Question: I am trying to create a self-signed certificate in IIS 7 on Windows Server 2008, but I get the error, 'The parameter is incorrect'. I can't find any other information about this error, does anyone know what the problem is, or where I can look to to find more information about what is going wrong?

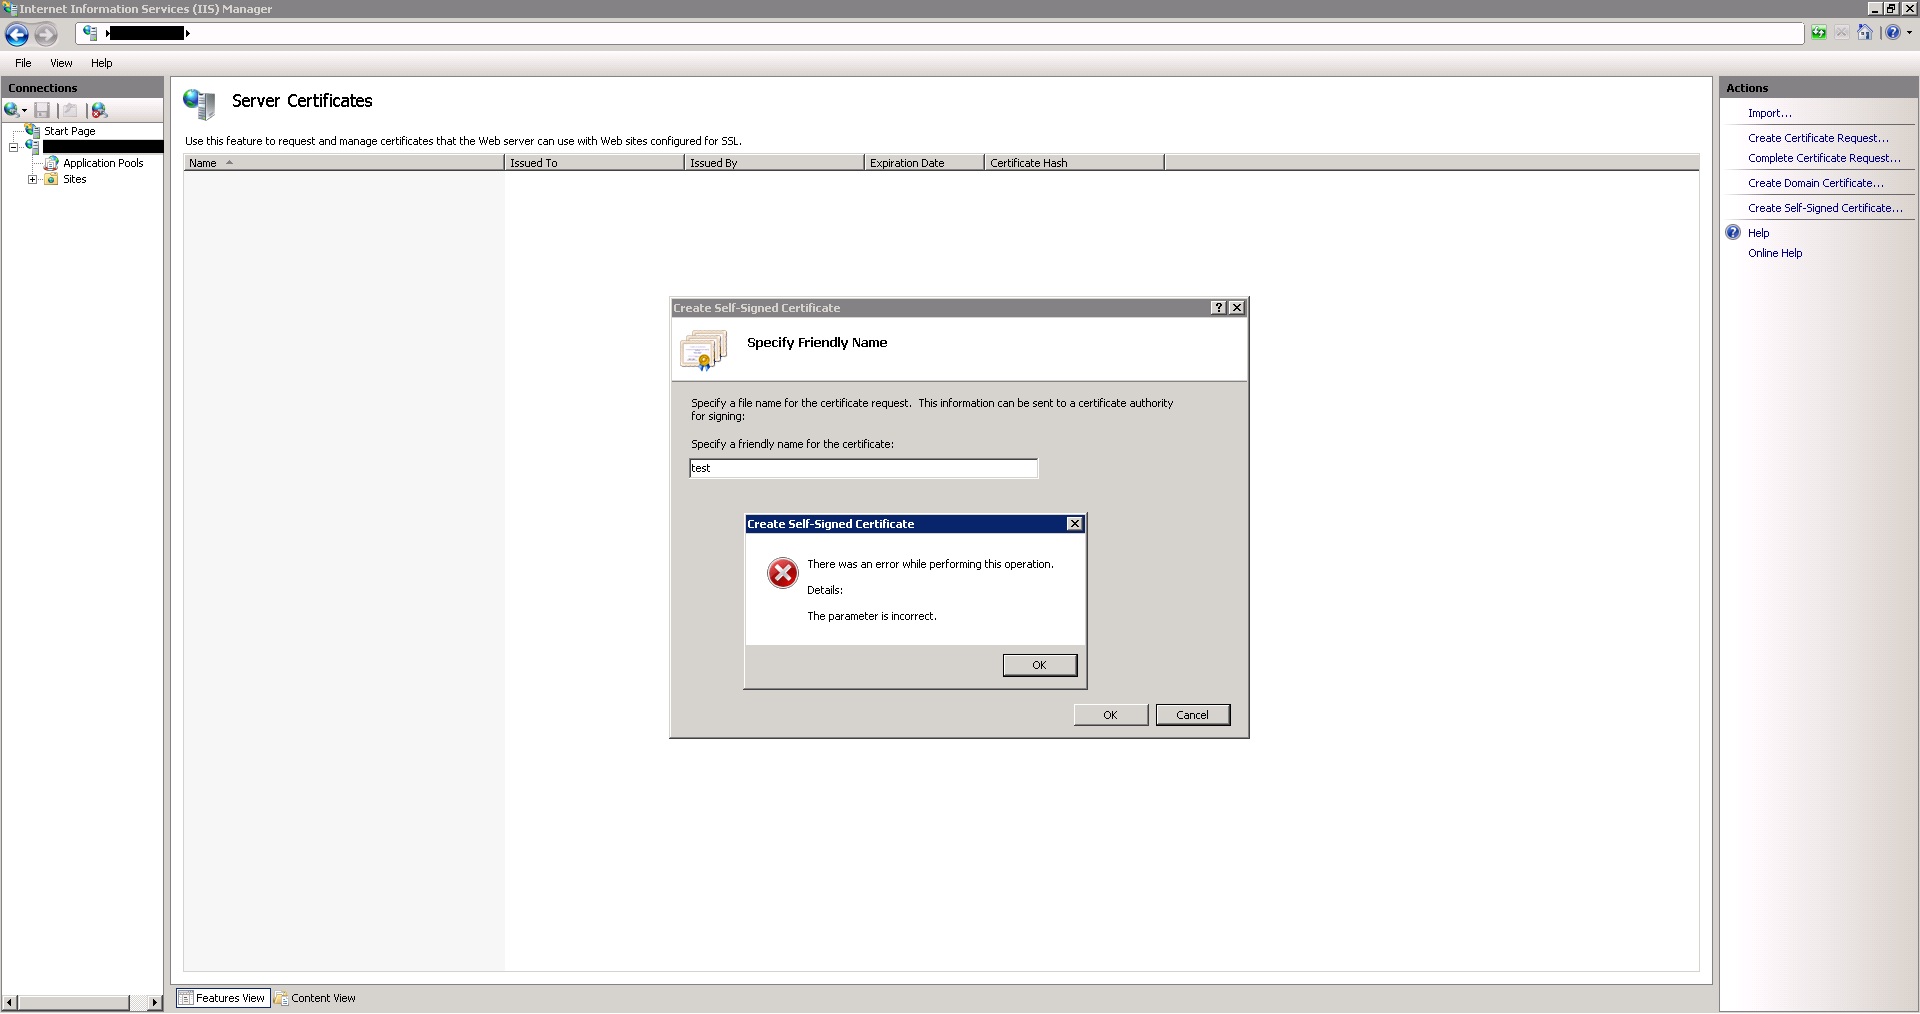
Answer: I experienced the same issue this morning, this is caused by this year being a leap year and today the 29 of February. Set your system time back to yesterday and you will be able to create the cert.